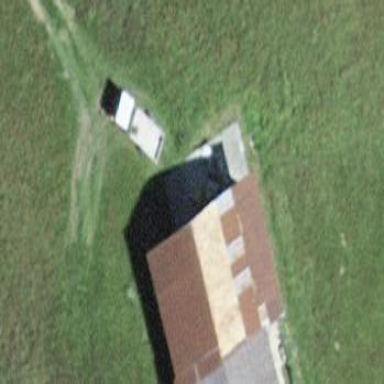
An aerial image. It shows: Barn.